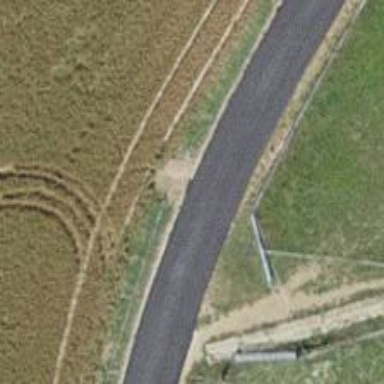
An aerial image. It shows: Agricultural track with grade 2 surface suitable for agricultural vehicles.